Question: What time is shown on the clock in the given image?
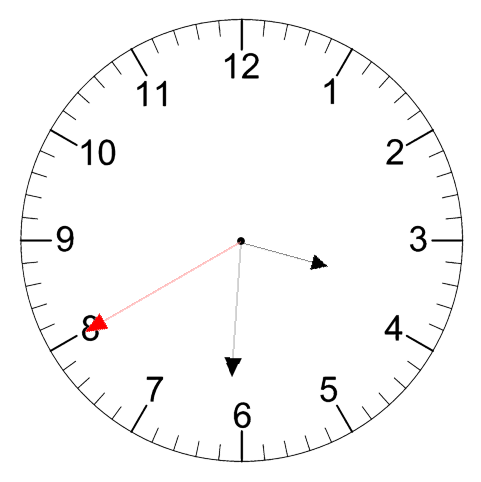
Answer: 03:30:40